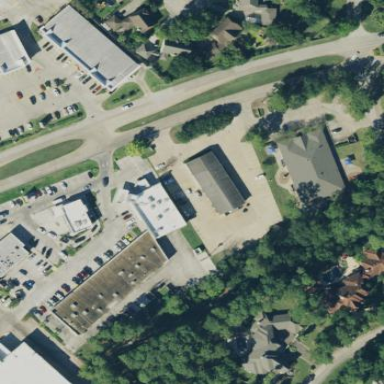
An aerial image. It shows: Commercial building.